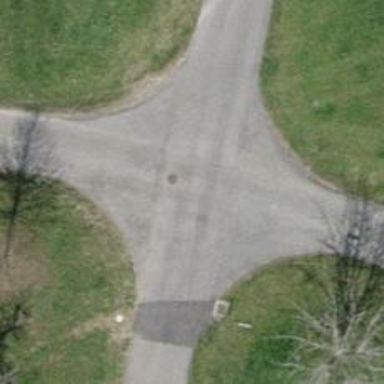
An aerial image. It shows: Unclassified road.